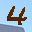
Label: 4